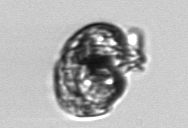
Label: Proterythropsis